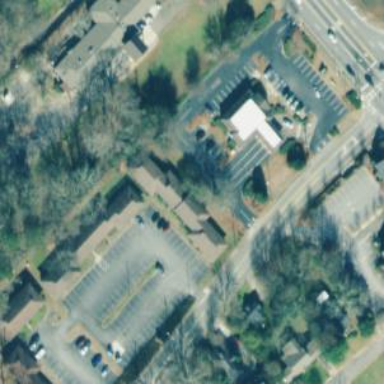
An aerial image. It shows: Commercial building.